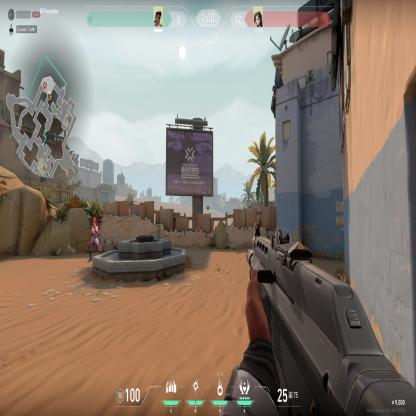
Label: enemy